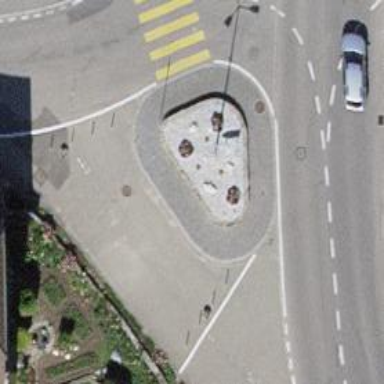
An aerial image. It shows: Bollard.